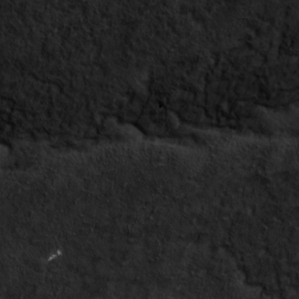
Label: non_frost